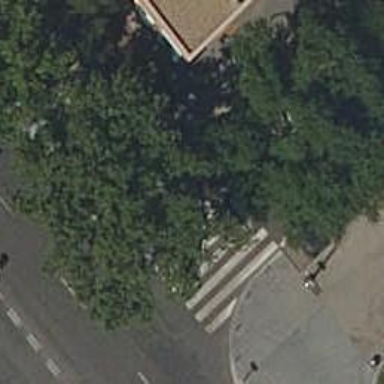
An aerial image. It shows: Marked road crossing.